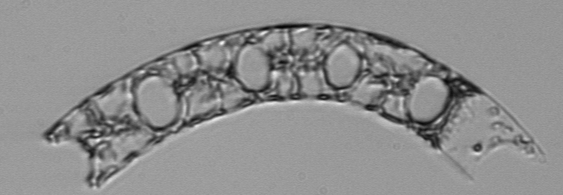
Label: Eucampia